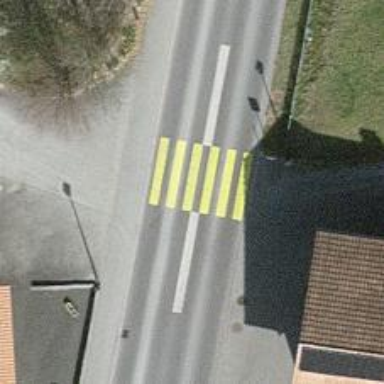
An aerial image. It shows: Zebra crossing for pedestrians.